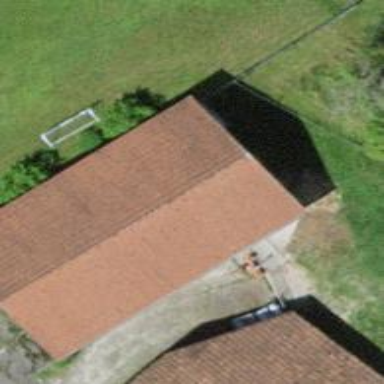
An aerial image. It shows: Garage building.